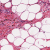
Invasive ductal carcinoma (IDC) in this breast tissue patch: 0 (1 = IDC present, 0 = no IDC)